Field crop: maize
Growth stage: 2
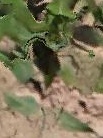
Species: maize